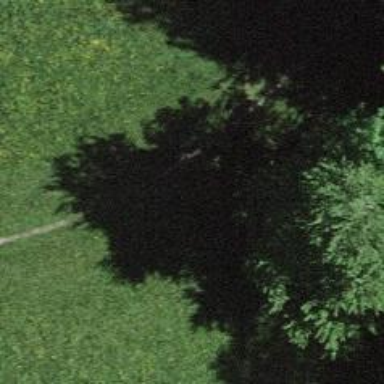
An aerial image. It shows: Path on the ground.